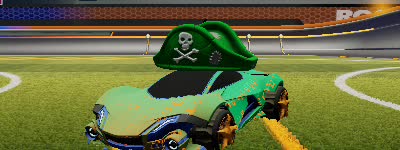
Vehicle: werewolf